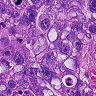
Metastatic tissue present: yes